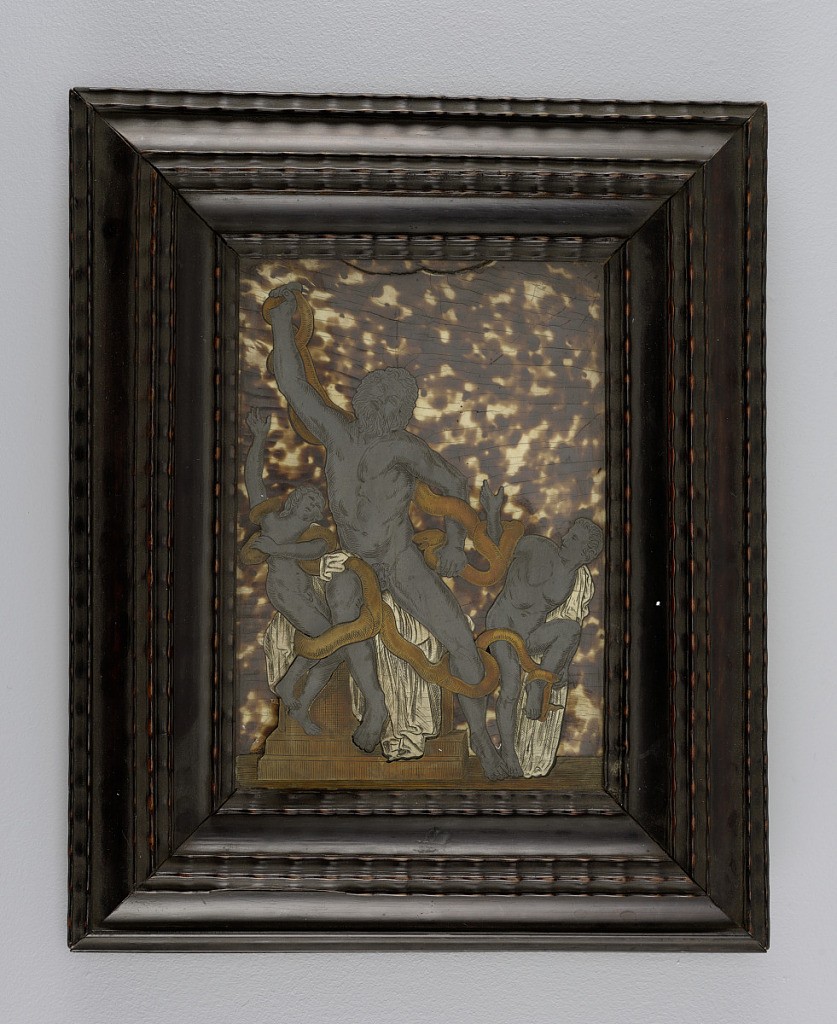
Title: Plaque
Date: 17th century
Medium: Tortoiseshell, pewter, brass, bone
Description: A. On a tortoise shell ground the Laocoon Group inlaid in pewter (bodies), brass (pedestal and snakes) and bone (drapery), engraved with hatchings and cross etchings. B. Frame with three undulating moldings. Brass suspension ring on back.